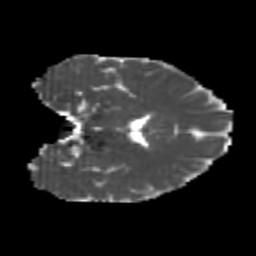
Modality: MD
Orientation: coronal
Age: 25
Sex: female
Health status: healthy
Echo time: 0.074 s